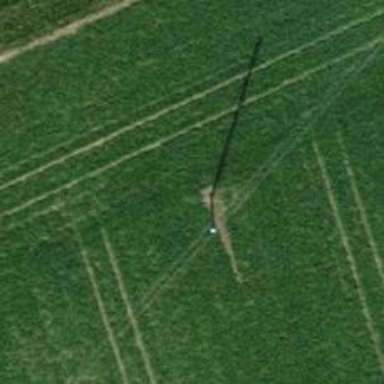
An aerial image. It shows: Power pole.